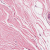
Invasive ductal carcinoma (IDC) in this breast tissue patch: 0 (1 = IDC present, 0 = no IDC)